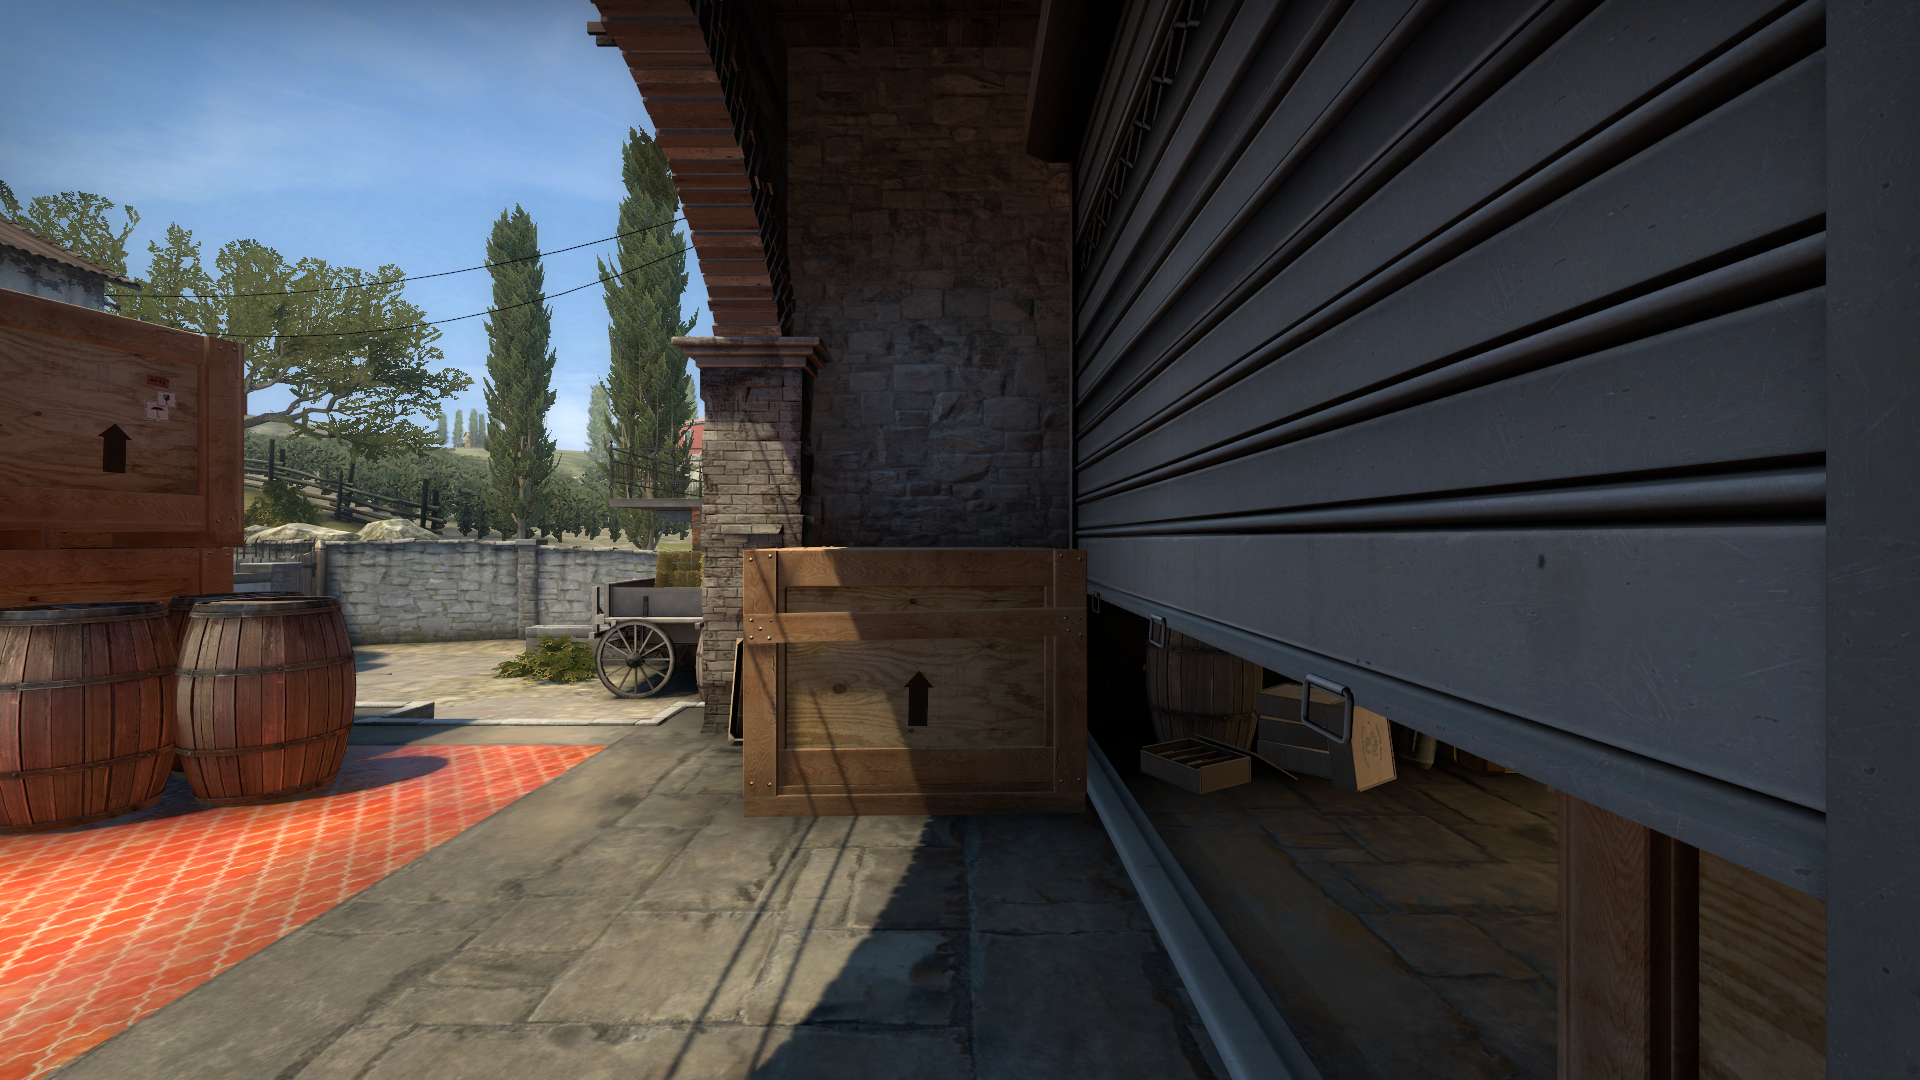
Map: de_inferno